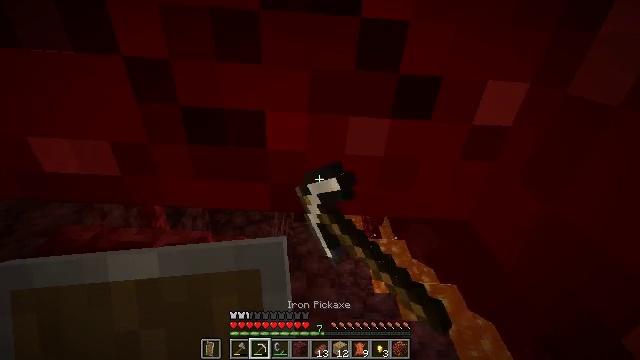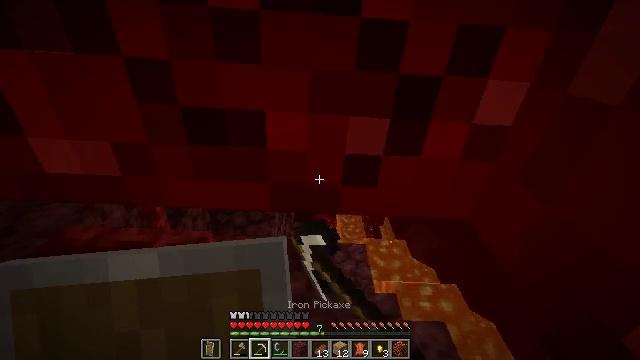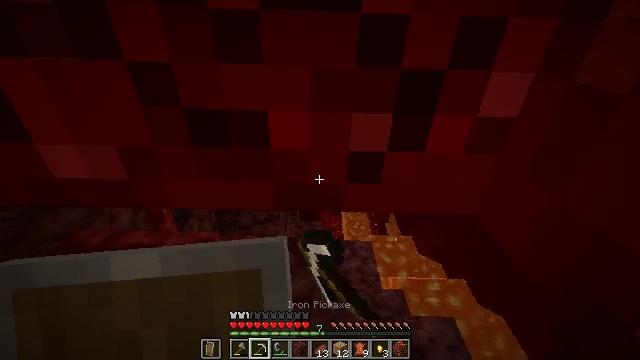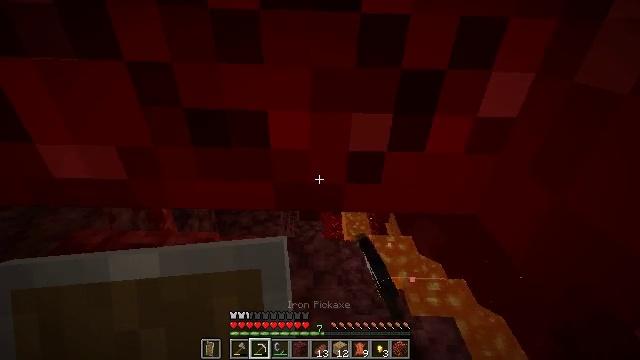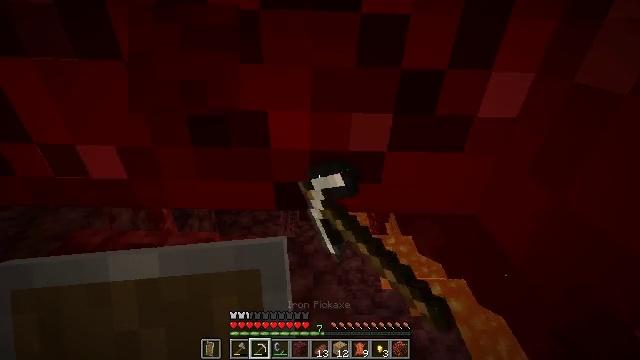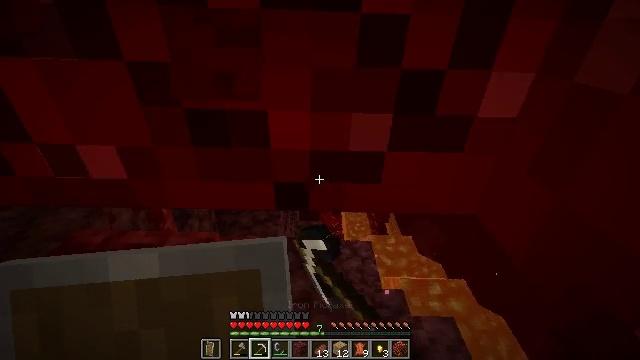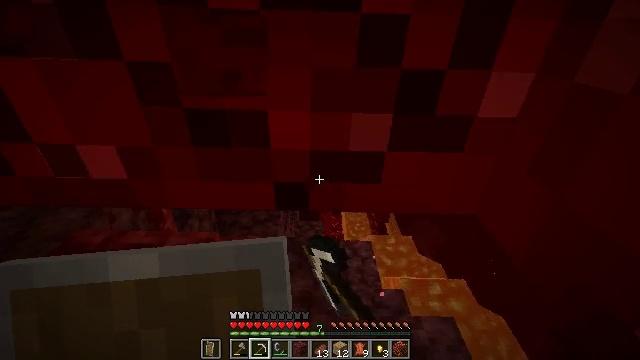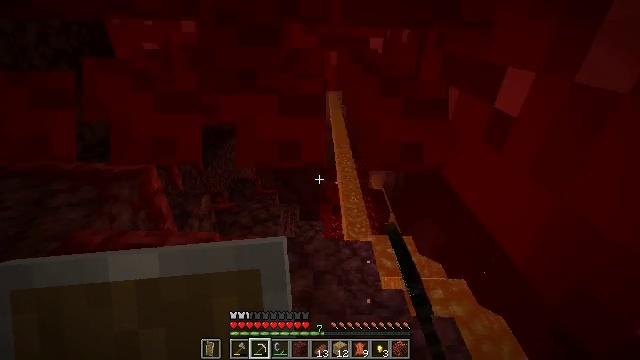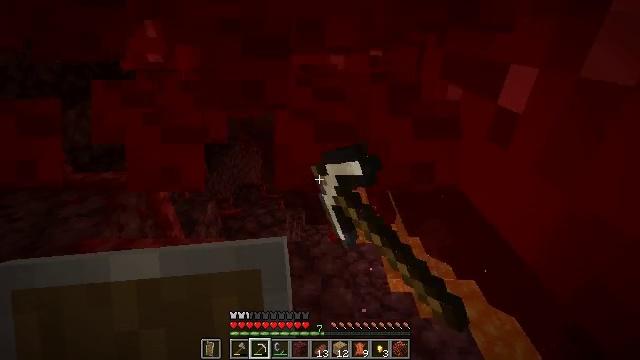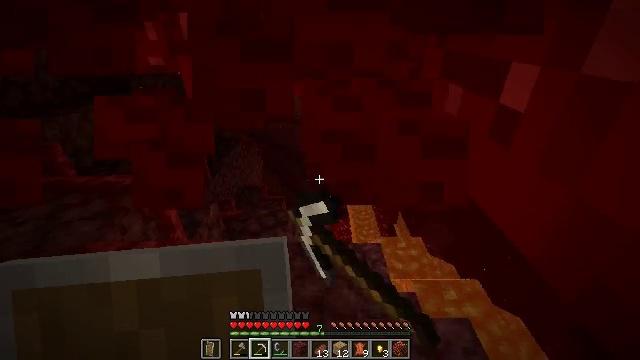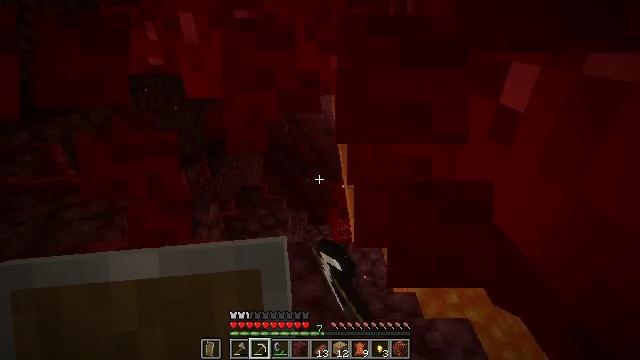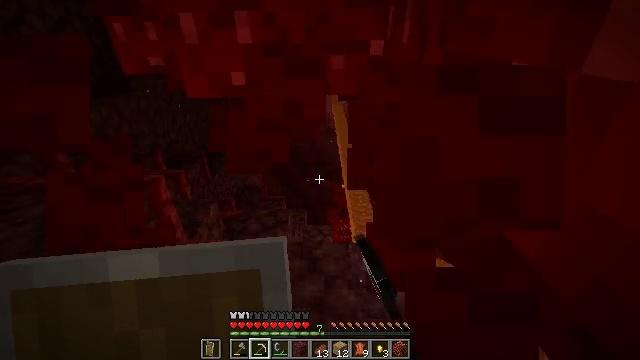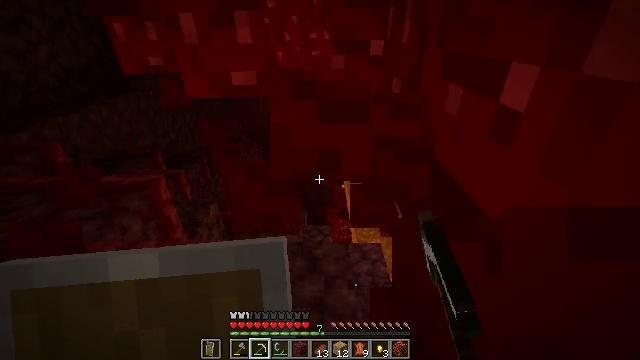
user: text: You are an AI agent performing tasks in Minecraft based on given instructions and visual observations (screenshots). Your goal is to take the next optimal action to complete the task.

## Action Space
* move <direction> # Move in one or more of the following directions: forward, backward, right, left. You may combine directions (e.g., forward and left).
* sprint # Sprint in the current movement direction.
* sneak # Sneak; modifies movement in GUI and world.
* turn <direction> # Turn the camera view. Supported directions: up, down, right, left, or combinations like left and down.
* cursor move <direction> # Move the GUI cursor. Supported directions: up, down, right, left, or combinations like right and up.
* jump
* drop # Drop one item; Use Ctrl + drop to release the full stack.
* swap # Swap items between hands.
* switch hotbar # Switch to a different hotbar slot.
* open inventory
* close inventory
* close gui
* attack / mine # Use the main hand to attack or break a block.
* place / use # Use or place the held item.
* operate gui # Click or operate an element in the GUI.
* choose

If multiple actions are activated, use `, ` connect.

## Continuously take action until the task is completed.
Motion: motion action
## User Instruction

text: Attack the nether wart block to break it.
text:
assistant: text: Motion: attack / mine
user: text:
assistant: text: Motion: turn left, attack / mine
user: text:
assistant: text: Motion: attack / mine
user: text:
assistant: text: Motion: attack / mine
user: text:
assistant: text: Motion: attack / mine
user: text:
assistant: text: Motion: attack / mine
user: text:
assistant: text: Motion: attack / mine
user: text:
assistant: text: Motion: turn left, attack / mine
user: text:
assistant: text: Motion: attack / mine
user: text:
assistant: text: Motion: attack / mine
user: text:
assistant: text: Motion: attack / mine
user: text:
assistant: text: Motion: attack / mine
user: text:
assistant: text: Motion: attack / mine